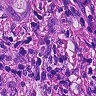
Metastatic tissue present: yes